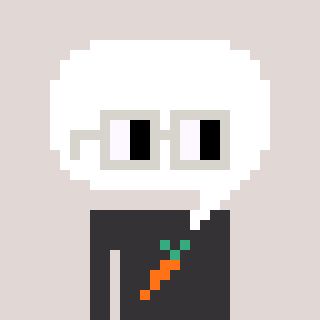
a pixel art character with square light gray glasses, a speech bubble-shaped head and a grayscale-colored body on a warm background